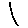
Label: line